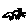
Label: cat